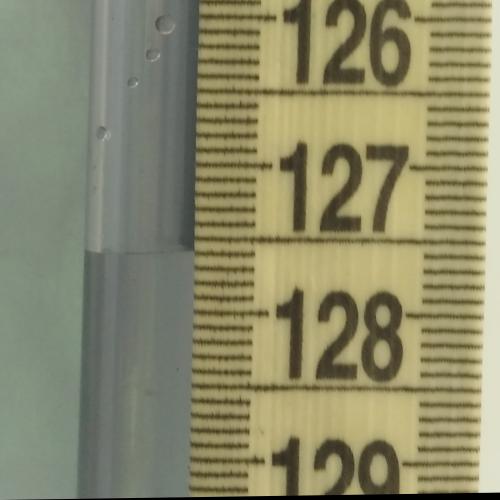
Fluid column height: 127.6 cm